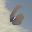
Label: 6